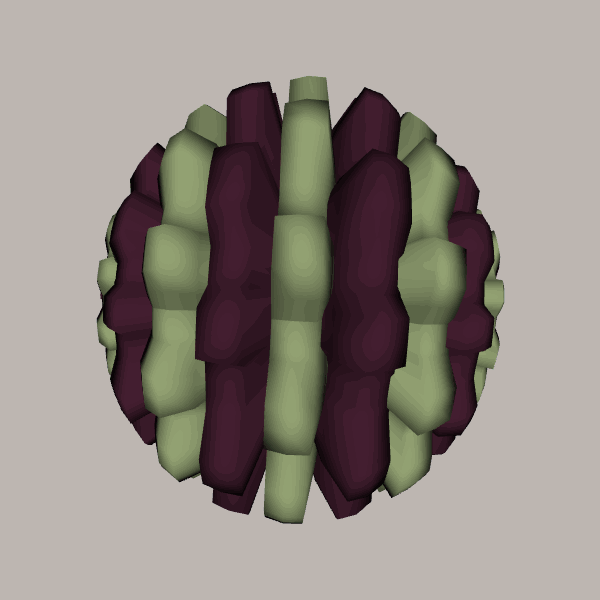
Background: light